Question: I am not sure if this is possible, but is there a way to make text a clipping path or a mask?
Example: If there were a layer of text above another layer of text, have the top layer "knock out" the lower layer so the background could be seen through. See the link below (sorry, I don't have enough rep yet to post images), I don't really want the border around the letters, but I added it to try and describe what I am trying to achieve.
Notice how the bottom "This is some text" string has the missing color where the top layer overlaps. The top layer of text would be transparent but would also "knock out" or apply transparency anywhere it overlaps the lower layer of text.

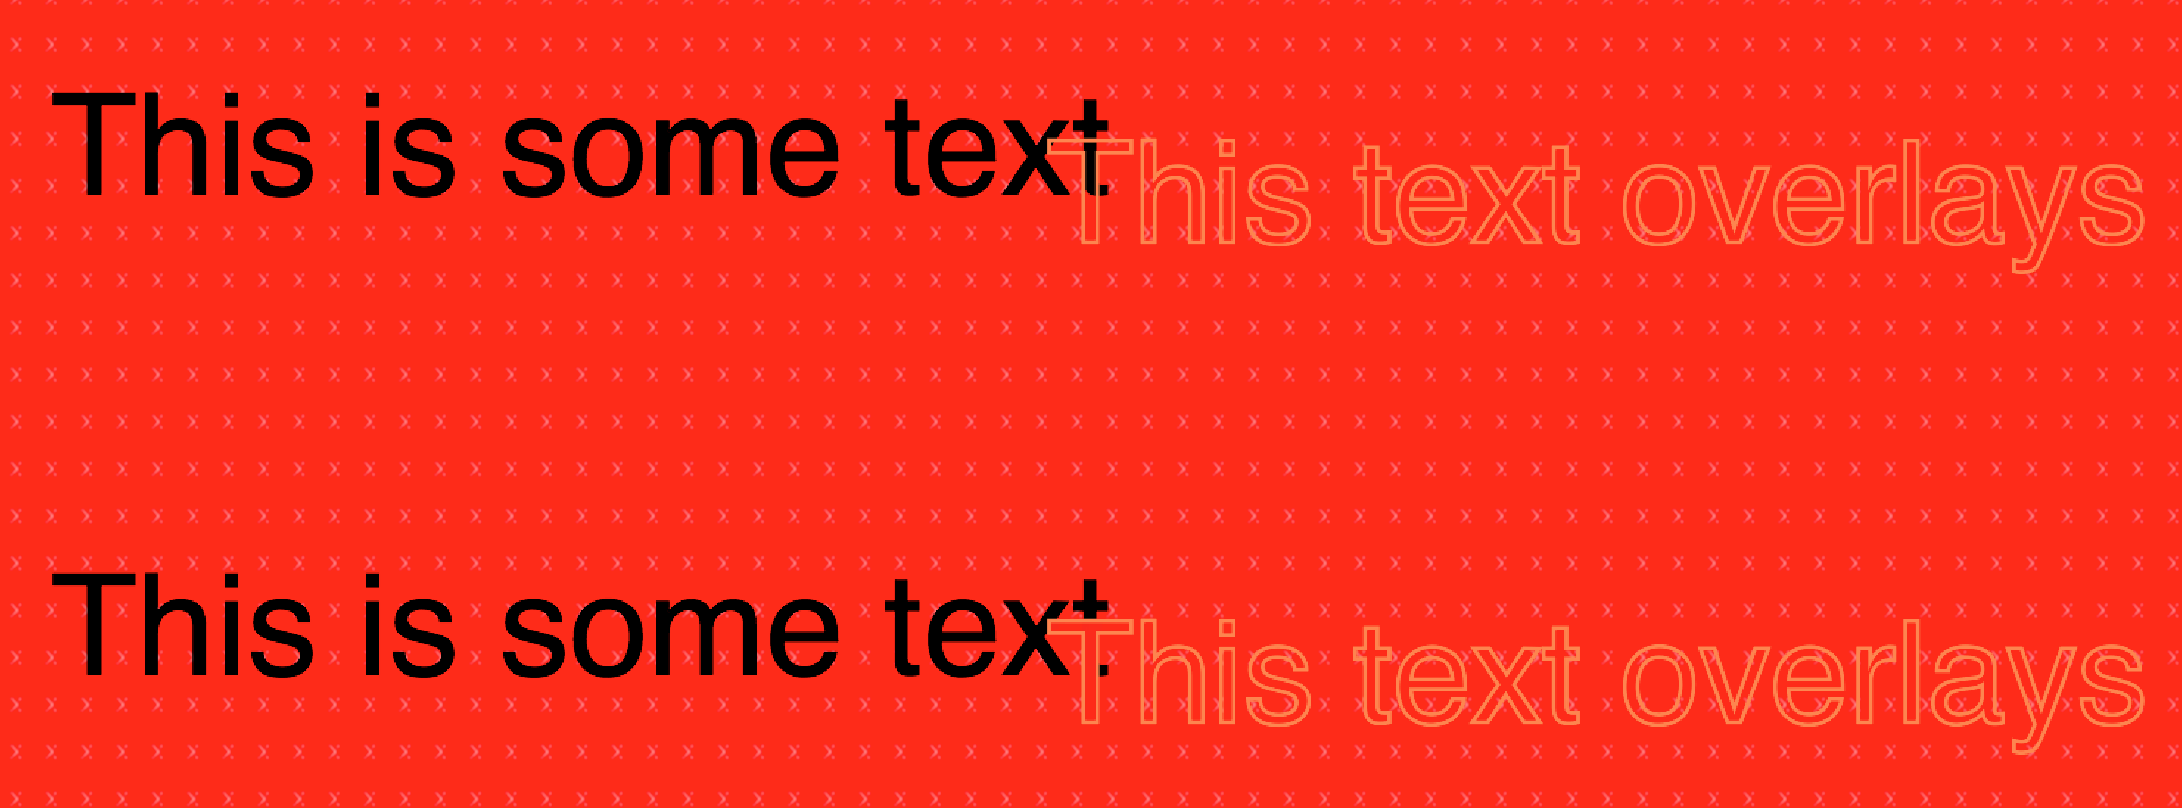
Answer: You can do this with a filter. Ideally, we'd just use two feImage's to import the source text and composite them together. But Firefox doesn't support that yet, so for cross-browser, we're stuck using a "green-screen" type effect and some careful positioning of your source text. It's a a little like using an elephant gun to kill a fly. But it does work: <URL>
'''
<svg>
<filter id="knockoutSpecial">
<feOffset dy="150" result="pos-text"/>
<feComposite operator="out" in2="SourceGraphic" in="pos-text" result="cut-red"/>
<feColorMatrix in="cut-red" result="recolor1" type="matrix" values="0 0 0 0 1
0 0 0 0 0.0
0 0 0 0 0.1
0 0 0 1 0"/>
<feColorMatrix in="SourceGraphic" result="empty-red" type="matrix" values="1 0 0 0 0
0 1 0 0 0
0 0 1 0 0
0 -5 0 1 0"/>
<feColorMatrix in="empty-red" result="recolor2" type="matrix" values="0 0 0 0 0.5
0 0 0 0 0.5
0 0 0 0 0.5
0 0 0 1 0"/>
<feComposite operator="over" in="recolor1" in2="recolor2"/>
</filter>
<g filter="url(#knockoutSpecial)">
<text x="0" y="-50" font-size="84" font-weight="bold" fill="red">Cutting out text?</text>
<text stroke="blue" stroke-width="2" fill="green" x="40" y="120" font-size="84" font-weight="bold" font-family="helvetica">No Problem....</text>
</g>
</svg>
'''